Question: I am playing around with a responsive wordpress theme based on the skeleton and have hit an annoying problem. A thin blue horizontal bar has appeared at the top of the screen, it can't be anymore than about 15-18px height and has absolute positioning because it stay at the top of the page even when you scroll down. I've used both chrome and firefox (with firebug) to find out where it has come from but to no avail, it's not showing in the css or the source code. Has anyone else experienced this or know why this is happening?
N.B. It appears in all browsers IE, Chrome & FF.
URL: <URL>

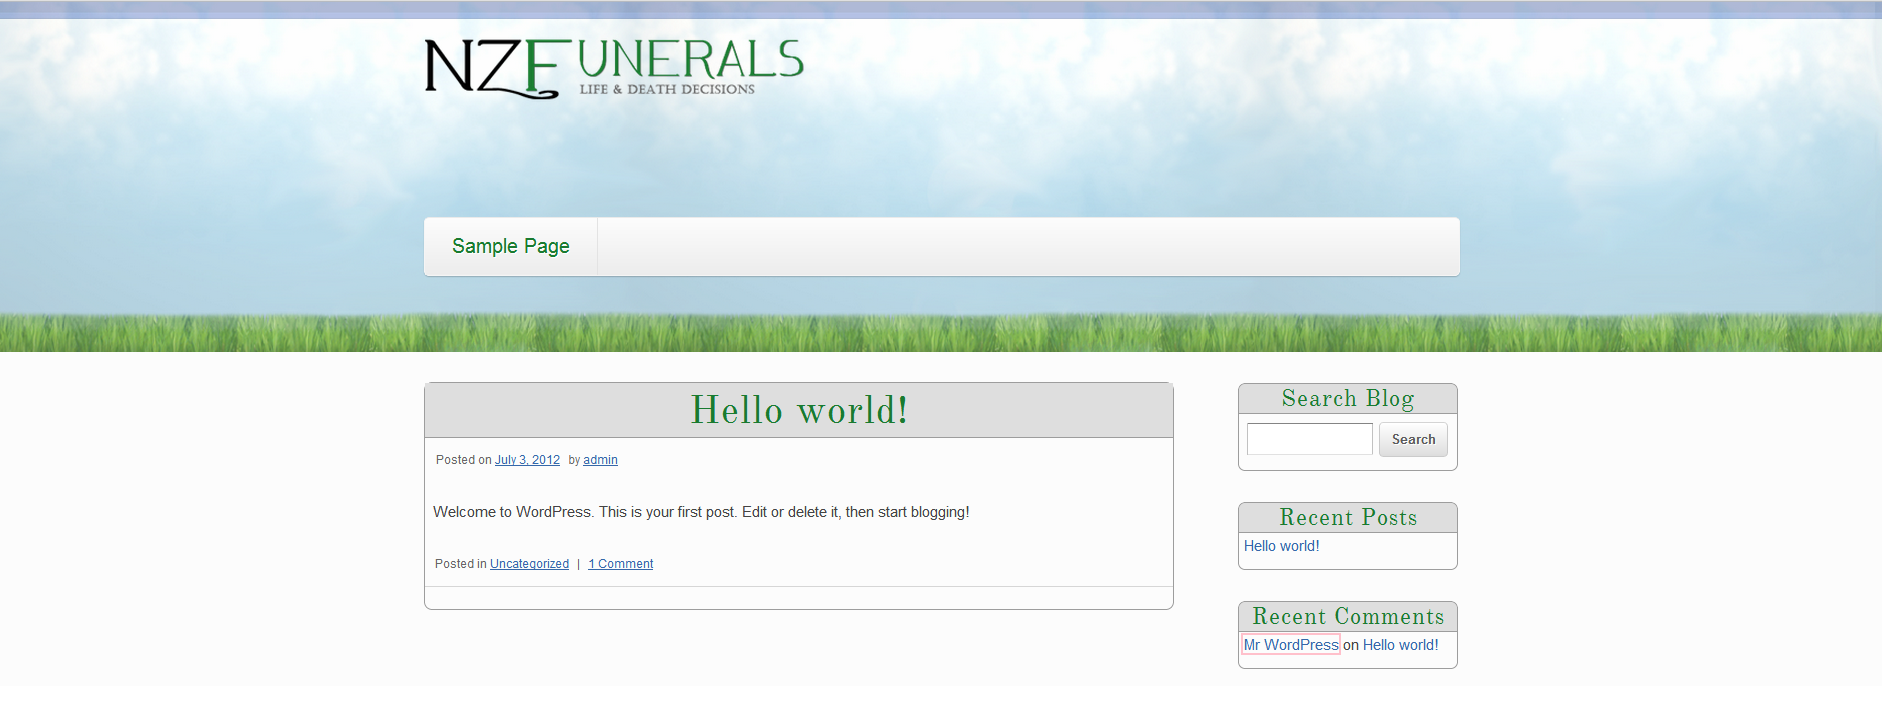
Answer: The blue background you are seeing is from your css, You probably have this:
'''
background:#fcfcfc url(.../images/border_top.png)
'''
in your body style, so just find it and remove it, and you're good to go.